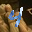
Label: 4